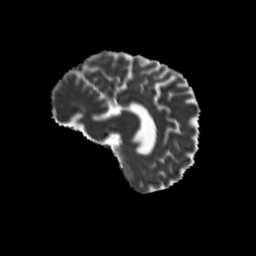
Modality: MD
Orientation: sagittal
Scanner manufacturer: siemens
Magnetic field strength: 3 T
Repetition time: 9.2 s
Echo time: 0.084 s